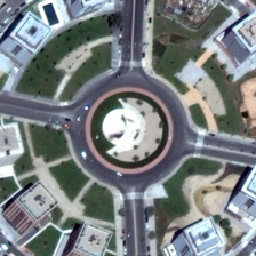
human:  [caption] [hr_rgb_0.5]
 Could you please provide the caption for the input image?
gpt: in the roundabout of two crossing roads  there is a circle square with a statu .

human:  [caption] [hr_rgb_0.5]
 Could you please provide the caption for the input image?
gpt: there is a traffic circle in the middle of this square which is surrounded by buildings .

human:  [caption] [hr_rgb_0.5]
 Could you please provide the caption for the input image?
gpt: the roundabout is surrounded by eight buildings .

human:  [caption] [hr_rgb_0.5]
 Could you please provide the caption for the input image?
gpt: a circle square with a statu is in the middle of the crossing roads .

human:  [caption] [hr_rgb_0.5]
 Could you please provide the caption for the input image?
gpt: some buildings are around a circle square with a circle road in center of it .